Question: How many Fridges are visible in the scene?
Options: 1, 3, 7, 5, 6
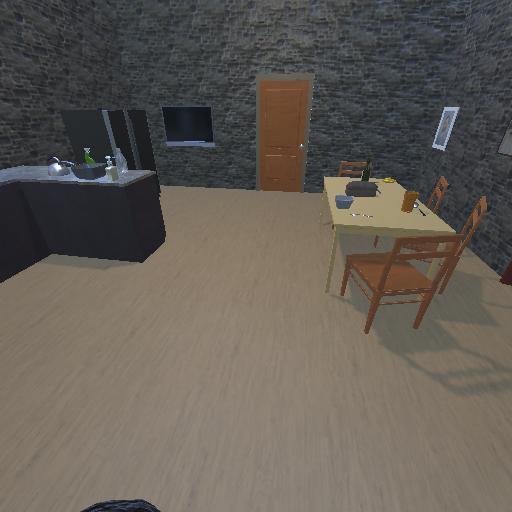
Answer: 1